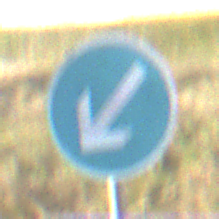
Verkehrszeichen: VorgeschriebeneVorbeifahrtLinks
Umgebung: Outdoor, Nature
Tageszeit: MorningAfternoon
Wetter: Clear
Licht: Natural
Jahreszeit: NotSpecified
Kontrast: HighContrast